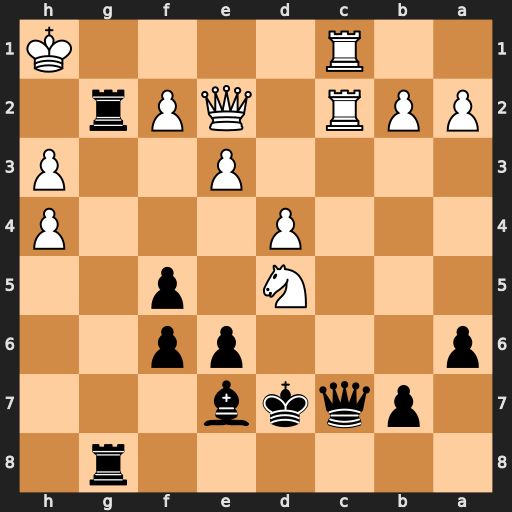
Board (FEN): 6r1/1pqkb3/p3pp2/3N1p2/3P3P/4P2P/PPR1QPr1/2R4K
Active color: b
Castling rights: -
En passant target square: -
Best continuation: Qh2#